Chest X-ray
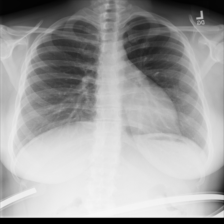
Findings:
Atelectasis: negative
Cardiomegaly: negative
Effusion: negative
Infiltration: negative
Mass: negative
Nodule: negative
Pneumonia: negative
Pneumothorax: negative
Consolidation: negative
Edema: negative
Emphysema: negative
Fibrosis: negative
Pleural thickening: negative
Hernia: negative